Question: I'm developing an android app with an activity like the people detail view, but I don't know how to display the list of emails, phones and other data, since I'm retrieving this information from a database, I need to achieve the same layout as the people app.

what I tried so far:
'''
<LinearLayout xmlns:android="http://schemas.android.com/apk/res/android"
android:id="@+id/main_layout"
android:layout_width="match_parent"
android:layout_height="match_parent"
android:orientation="vertical">
<ScrollView
android:layout_width="match_parent"
android:layout_height="match_parent">
<LinearLayout
android:layout_width="match_parent"
android:layout_height="wrap_content"
android:orientation="vertical">
<HorizontalScrollView
android:id="@+id/hori_scroll"
android:layout_width="wrap_content"
android:layout_height="wrap_content">
<LinearLayout
android:layout_width="match_parent"
android:layout_height="match_parent"
android:orientation="horizontal">
</LinearLayout>
</HorizontalScrollView>
<LinearLayout
android:orientation="vertical"
android:layout_width="match_parent"
android:layout_height="match_parent">
<LinearLayout
android:orientation="vertical"
android:layout_width="match_parent"
android:layout_height="match_parent"
android:layout_marginLeft="15dp"
android:layout_marginTop="10dp"
android:layout_marginRight="10dp"
android:layout_marginBottom="10dp">
<TextView
android:layout_height="wrap_content"
android:layout_width="wrap_content"
android:text="DADOS DO CLIENTE"
android:textSize="20dp"
android:textColor="#50A7B3"
android:layout_marginBottom="5dp"/>
<View
android:layout_height="1dp"
android:layout_width="match_parent"
android:background="#728C93"/>
<LinearLayout
android:orientation="horizontal"
android:layout_width="match_parent"
android:layout_height="wrap_content">
<LinearLayout
android:layout_marginTop="10dp"
android:orientation="vertical"
android:layout_width="wrap_content"
android:layout_height="wrap_content"
android:gravity="left"
android:layout_weight="0.60">
<TextView
android:id="@+id/nome"
android:layout_height="wrap_content"
android:layout_width="wrap_content"
android:text="NomeCliente"
android:textSize="20dp"
android:textColor="#696969"
android:layout_marginBottom="5dp"/>
<TextView
android:id="@+id/tipoPessoa"
android:layout_height="wrap_content"
android:layout_width="wrap_content"
android:text=""
android:textSize="20dp"
android:textColor="#6D6D6D"
android:layout_marginBottom="5dp"/>
</LinearLayout>
<LinearLayout
android:layout_marginTop="10dp"
android:orientation="vertical"
android:layout_width="wrap_content"
android:layout_height="wrap_content"
android:gravity="right"
android:layout_weight="0.40">
</LinearLayout>
</LinearLayout>
<TextView
android:layout_height="wrap_content"
android:layout_width="wrap_content"
android:text="ENDERECO"
android:textSize="20dp"
android:textColor="#50A7B3"
android:layout_marginBottom="5dp"
android:layout_marginTop="10dp"/>
<View
android:layout_height="1dp"
android:layout_width="match_parent"
android:background="#728C93"/>
<TextView
android:id="@+id/enderecoId"
android:layout_height="wrap_content"
android:layout_width="wrap_content"
android:visibility="gone"
android:textSize="20dp"
android:textColor="#696969"
android:layout_marginBottom="5dp"
android:layout_marginTop="10dp"/>
<TextView
android:id="@+id/endereco"
android:layout_height="wrap_content"
android:layout_width="wrap_content"
android:text="xxxxxxxxxxxxxx"
android:textSize="20dp"
android:textColor="#696969"
android:layout_marginBottom="5dp"
android:layout_marginTop="10dp"/>
<TextView
android:layout_height="wrap_content"
android:layout_width="wrap_content"
android:text="TELEFONE"
android:textSize="20dp"
android:textColor="#50A7B3"
android:layout_marginBottom="5dp"
android:layout_marginTop="10dp"/>
<View
android:layout_height="1dp"
android:layout_width="match_parent"
android:background="#728C93"/>
<TextView
android:id="@+id/telefone"
android:layout_height="wrap_content"
android:layout_width="wrap_content"
android:text="xxxxxxxxx"
android:textSize="20dp"
android:textColor="#6D6D6D"
android:layout_marginBottom="5dp"/>
<LinearLayout
android:layout_width="wrap_content"
android:layout_height="wrap_content">
<ListView android:id="@id/android:list"
android:layout_width="fill_parent"
android:layout_height="fill_parent"/>
<TextView android:id="@id/android:empty"
android:layout_width="wrap_content"
android:layout_height="wrap_content"
android:text="Empty"/>
</LinearLayout>
<TextView
android:layout_height="wrap_content"
android:layout_width="wrap_content"
android:text="EMAIL"
android:textSize="20dp"
android:textColor="#50A7B3"
android:layout_marginBottom="5dp"
android:layout_marginTop="10dp"/>
<View
android:layout_height="1dp"
android:layout_width="match_parent"
android:background="#728C93"/>
<TextView
android:layout_height="wrap_content"
android:layout_width="wrap_content"
android:text="xxxxxxxxx"
android:textSize="20dp"
android:textColor="#6D6D6D"
android:layout_marginBottom="5dp"/>
<TextView
android:layout_height="wrap_content"
android:layout_width="wrap_content"
android:text="CONTATOS"
android:textSize="20dp"
android:textColor="#50A7B3"
android:layout_marginBottom="5dp"
android:layout_marginTop="10dp"/>
<View
android:layout_height="1dp"
android:layout_width="match_parent"
android:background="#728C93"/>
<TextView
android:layout_height="wrap_content"
android:layout_width="wrap_content"
android:text="xxxxxxxxxxxxxx"
android:textSize="20dp"
android:textColor="#696969"
android:layout_marginBottom="5dp"
android:layout_marginTop="10dp"/>
<TextView
android:layout_height="wrap_content"
android:layout_width="wrap_content"
android:text="xxxxxxxxx"
android:textSize="20dp"
android:textColor="#6D6D6D"
android:layout_marginBottom="5dp"/>
</LinearLayout>
</LinearLayout>
</LinearLayout>
</ScrollView>
</LinearLayout>
'''
Details:
'''
lv = (ListView) findViewById(R.id.lista);
tel = new ArrayList<TelefoneModel>();
Repositorio mRepositorioTelefones = new Repositorio(this);
List mTelefones = mRepositorioTelefones.getTelefonesDoCliente(Integer.valueOf(rm_IdCliente));
tel = mTelefones;
ads = new TelefoneViewAdapter(getApplicationContext(), this, tel);
telAdapter(true);
lv.setAdapter(ads);
'''
Listview:
'''
<LinearLayout
android:layout_width="wrap_content"
android:layout_height="wrap_content">
<ListView android:id="@id/android:list"
android:layout_width="fill_parent"
android:layout_height="fill_parent"/>
<TextView android:id="@id/android:empty"
android:layout_width="wrap_content"
android:layout_height="wrap_content"
android:text="Empty"/>
</LinearLayout>
'''
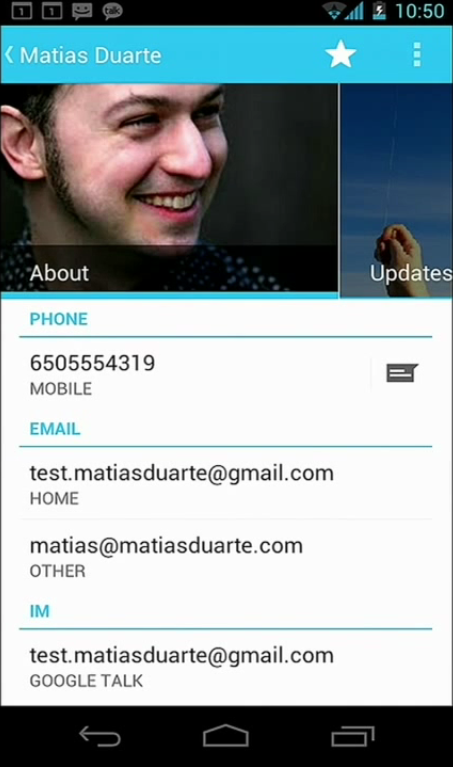
Answer: The view that you want to develop seems like a good candidate for <URL>. The top part will be a 'ViewPager'.
> Layout manager that allows the user to flip left and right through
pages of data.
As for the "Phone" with the blue line under it, it is a 'TextView' with a section separator. You can achieve this as follows:
'''
<TextView
android:id="@+id/address_label"
style="?android:attr/listSeparatorTextViewStyle"
android:layout_width="match_parent"
android:layout_height="wrap_content"
android:text="Address"/>
'''
Source: <URL>